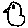
Label: bird